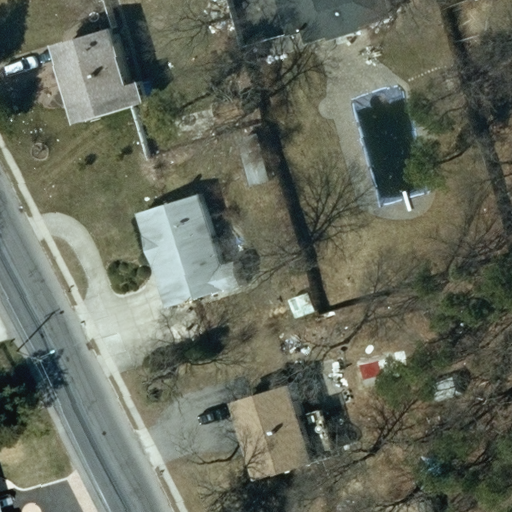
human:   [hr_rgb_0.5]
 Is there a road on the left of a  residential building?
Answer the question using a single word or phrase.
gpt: yes

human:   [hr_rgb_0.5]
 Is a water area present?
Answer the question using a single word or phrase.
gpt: no

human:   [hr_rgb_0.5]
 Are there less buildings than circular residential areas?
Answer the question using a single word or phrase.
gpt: no

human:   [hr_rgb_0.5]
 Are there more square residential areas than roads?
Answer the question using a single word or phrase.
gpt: no

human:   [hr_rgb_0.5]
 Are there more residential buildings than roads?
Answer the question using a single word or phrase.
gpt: yes

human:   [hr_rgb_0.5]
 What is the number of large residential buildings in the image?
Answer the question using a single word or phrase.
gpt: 0

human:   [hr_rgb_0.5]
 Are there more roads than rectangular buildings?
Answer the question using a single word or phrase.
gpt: no

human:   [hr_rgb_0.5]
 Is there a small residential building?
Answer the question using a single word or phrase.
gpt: no

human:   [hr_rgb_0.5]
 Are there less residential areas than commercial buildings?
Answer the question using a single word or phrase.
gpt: no

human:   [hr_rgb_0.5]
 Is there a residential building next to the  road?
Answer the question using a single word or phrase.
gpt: yes

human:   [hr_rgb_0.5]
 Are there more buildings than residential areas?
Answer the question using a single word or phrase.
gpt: yes

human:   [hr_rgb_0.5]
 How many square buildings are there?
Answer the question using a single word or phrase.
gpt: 0

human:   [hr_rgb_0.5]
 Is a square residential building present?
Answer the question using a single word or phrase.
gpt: no

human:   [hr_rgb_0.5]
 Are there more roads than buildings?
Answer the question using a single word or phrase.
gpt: no

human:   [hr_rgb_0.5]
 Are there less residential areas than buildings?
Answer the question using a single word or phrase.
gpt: yes

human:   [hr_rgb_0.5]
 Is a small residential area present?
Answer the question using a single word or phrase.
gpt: no

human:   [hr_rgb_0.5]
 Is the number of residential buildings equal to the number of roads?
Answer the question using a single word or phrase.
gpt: no

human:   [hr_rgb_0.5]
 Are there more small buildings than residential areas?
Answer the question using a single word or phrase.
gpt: yes

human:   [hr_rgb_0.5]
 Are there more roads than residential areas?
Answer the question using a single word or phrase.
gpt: no

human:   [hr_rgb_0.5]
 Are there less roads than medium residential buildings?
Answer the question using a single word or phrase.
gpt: yes

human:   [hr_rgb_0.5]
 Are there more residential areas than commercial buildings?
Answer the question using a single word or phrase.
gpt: yes

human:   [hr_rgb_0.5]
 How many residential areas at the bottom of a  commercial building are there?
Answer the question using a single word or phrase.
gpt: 0

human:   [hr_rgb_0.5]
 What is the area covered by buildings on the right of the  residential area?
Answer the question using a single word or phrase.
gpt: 966m2

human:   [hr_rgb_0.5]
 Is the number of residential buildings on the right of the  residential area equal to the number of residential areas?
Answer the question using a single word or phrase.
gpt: no

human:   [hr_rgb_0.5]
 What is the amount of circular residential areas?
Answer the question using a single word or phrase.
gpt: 0

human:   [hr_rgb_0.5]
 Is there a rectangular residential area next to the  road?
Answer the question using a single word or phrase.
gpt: yes

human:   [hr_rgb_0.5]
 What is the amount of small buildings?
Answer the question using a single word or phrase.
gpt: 2

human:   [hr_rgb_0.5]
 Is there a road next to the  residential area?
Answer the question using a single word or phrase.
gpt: yes

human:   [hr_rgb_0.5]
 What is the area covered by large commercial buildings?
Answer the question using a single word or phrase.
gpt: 0m2

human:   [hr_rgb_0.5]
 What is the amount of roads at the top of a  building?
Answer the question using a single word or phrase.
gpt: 0

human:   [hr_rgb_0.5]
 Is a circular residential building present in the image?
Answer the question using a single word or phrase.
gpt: no

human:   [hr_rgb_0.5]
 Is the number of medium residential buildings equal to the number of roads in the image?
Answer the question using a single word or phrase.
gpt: no

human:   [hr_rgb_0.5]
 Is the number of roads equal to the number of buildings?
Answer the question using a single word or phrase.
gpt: no

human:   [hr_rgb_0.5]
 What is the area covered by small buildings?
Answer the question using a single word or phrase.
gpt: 88m2

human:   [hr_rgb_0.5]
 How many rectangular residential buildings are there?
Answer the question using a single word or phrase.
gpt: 4

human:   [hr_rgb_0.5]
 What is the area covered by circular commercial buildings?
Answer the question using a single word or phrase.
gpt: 0m2